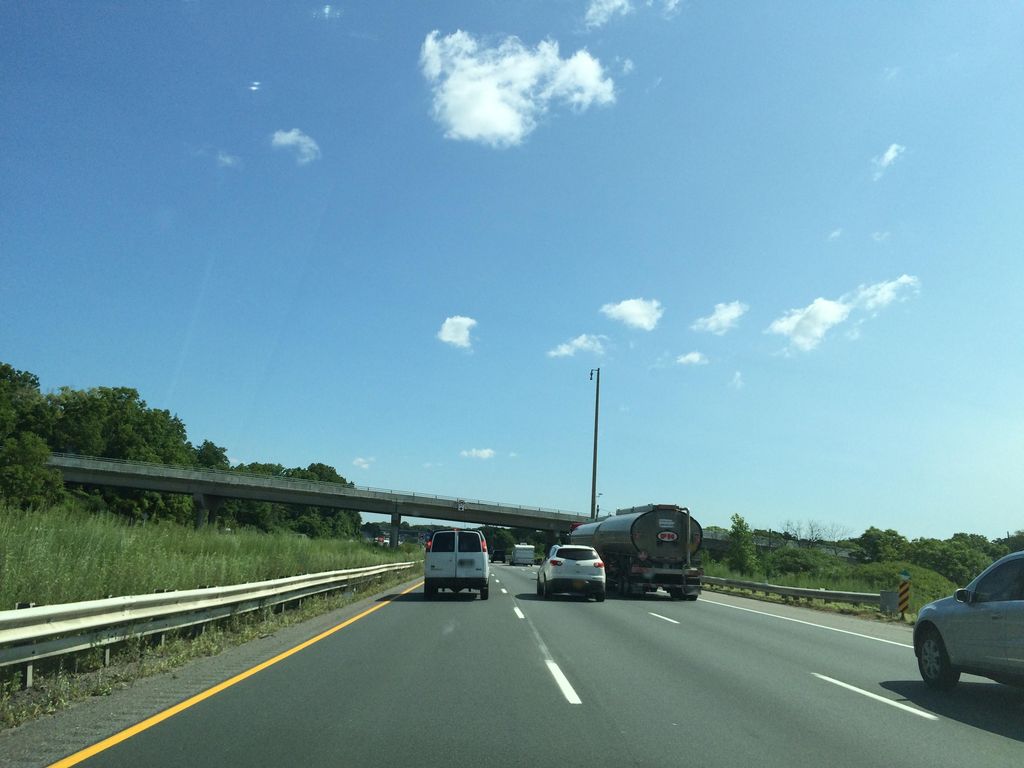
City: hamilton